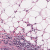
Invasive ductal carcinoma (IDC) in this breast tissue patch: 0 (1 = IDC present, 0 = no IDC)